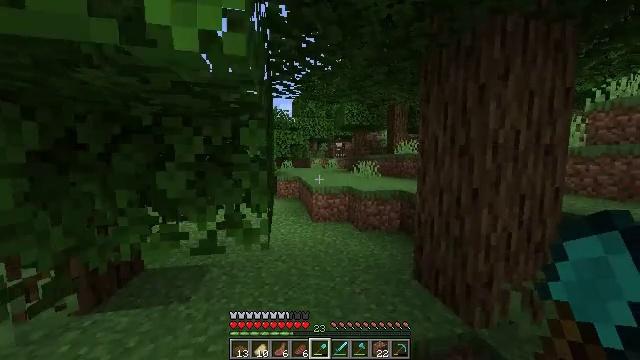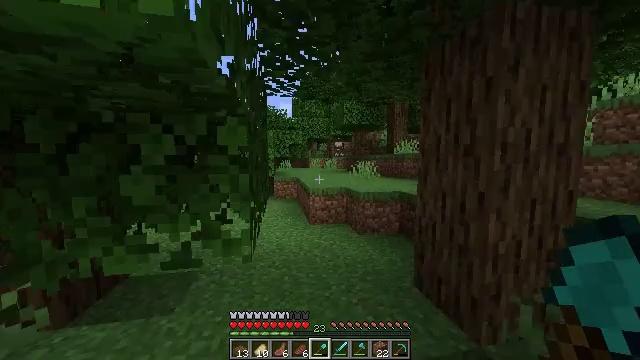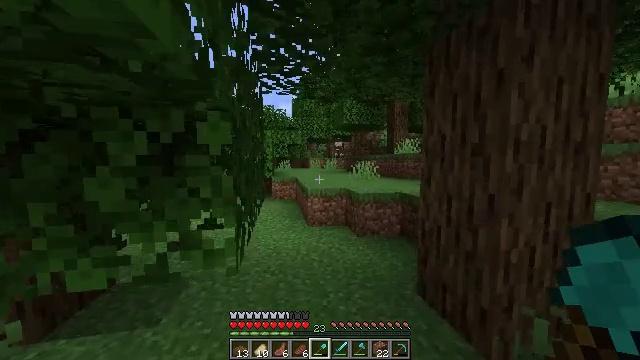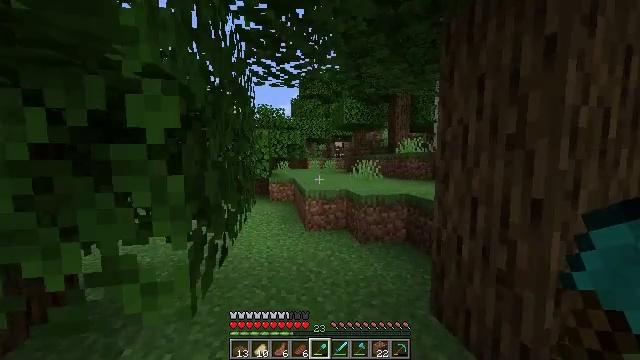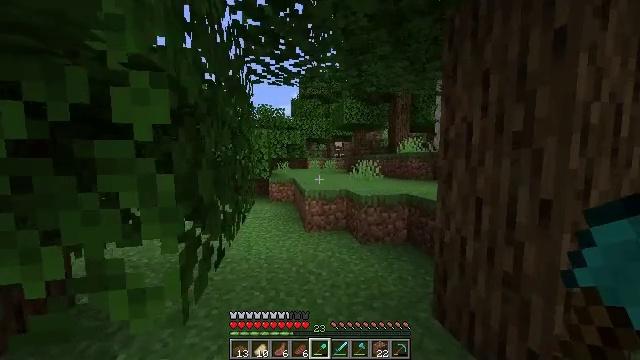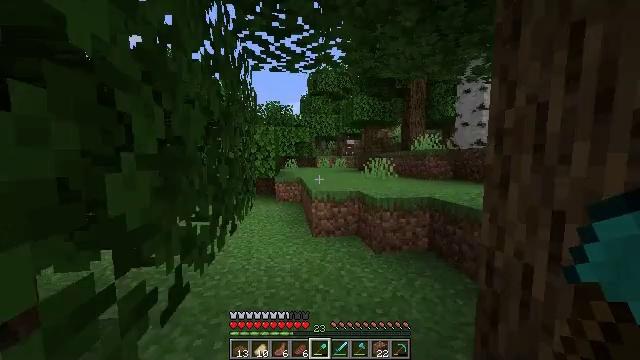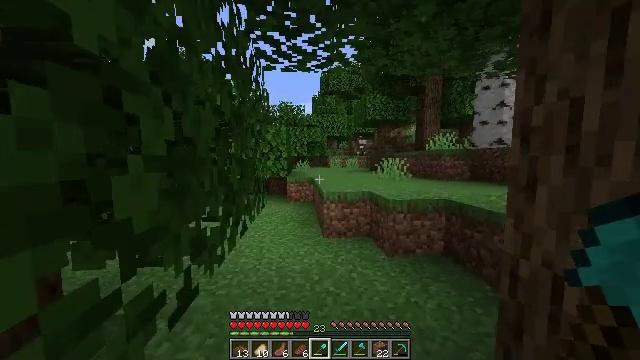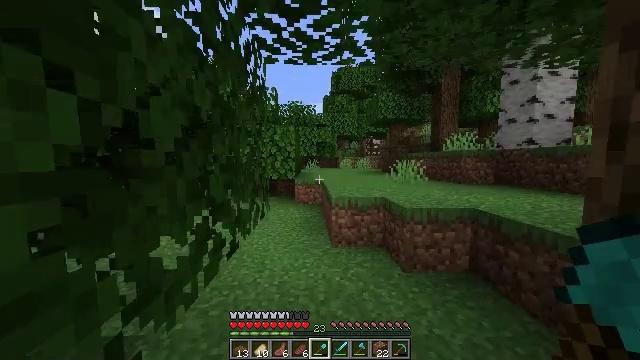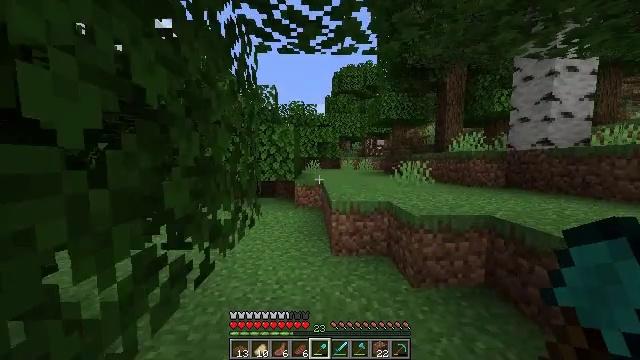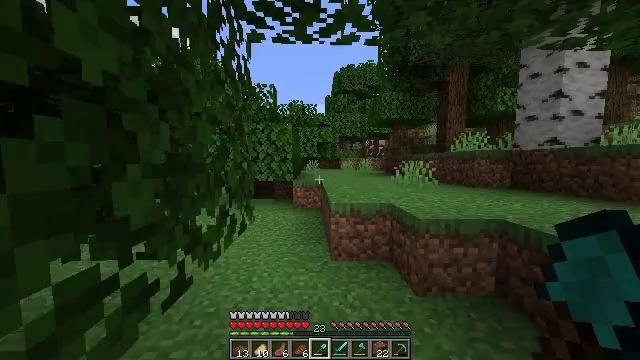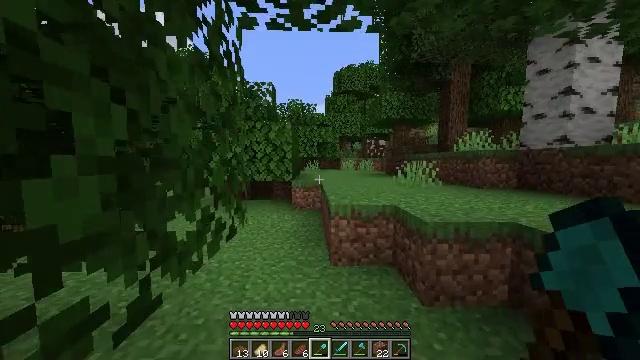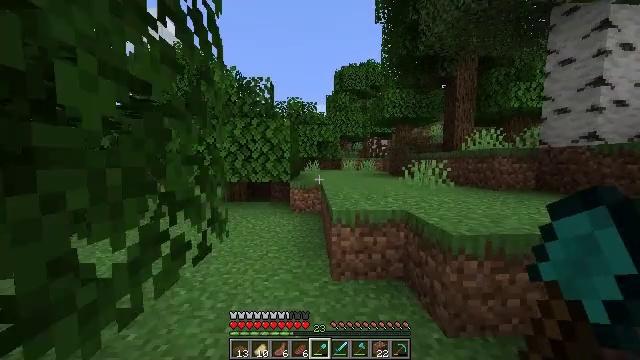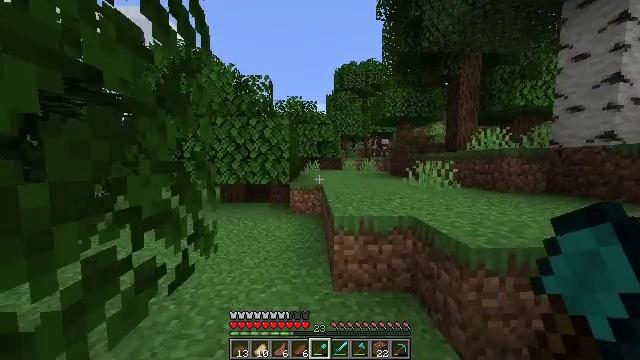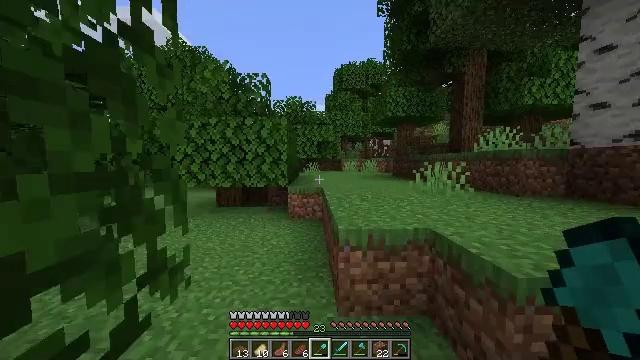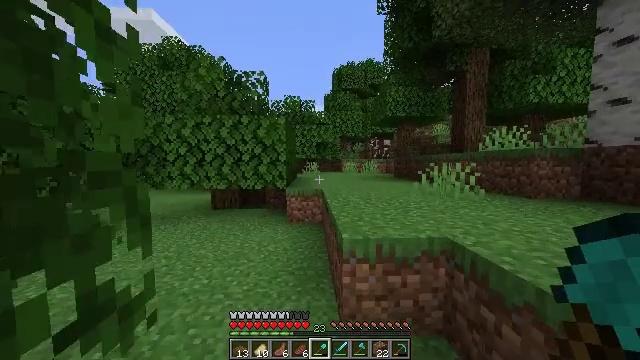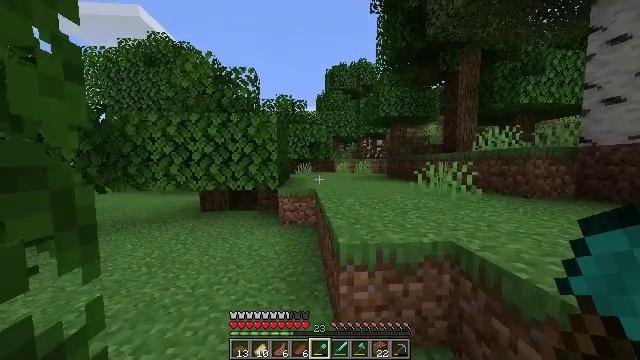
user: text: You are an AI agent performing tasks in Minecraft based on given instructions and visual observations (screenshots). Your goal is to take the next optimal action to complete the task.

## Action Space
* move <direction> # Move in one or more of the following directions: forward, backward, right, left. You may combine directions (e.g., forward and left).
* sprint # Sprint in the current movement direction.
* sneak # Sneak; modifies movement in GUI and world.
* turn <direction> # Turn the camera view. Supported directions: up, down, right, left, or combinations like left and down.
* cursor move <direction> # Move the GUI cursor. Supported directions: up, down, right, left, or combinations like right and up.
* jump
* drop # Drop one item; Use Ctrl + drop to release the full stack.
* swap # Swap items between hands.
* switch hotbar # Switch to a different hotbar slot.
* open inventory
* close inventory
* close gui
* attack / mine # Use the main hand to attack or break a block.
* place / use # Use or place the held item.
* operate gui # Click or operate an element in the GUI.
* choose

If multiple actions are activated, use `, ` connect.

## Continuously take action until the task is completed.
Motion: motion action
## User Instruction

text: Hunt a cow.
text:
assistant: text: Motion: move forward, sprint
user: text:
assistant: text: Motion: move forward, sprint
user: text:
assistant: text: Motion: move forward, sprint
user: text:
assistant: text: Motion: move forward
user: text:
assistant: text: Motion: move forward, turn left
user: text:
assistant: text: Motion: move forward, turn left
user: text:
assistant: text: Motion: move forward, turn left
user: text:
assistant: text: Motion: move forward
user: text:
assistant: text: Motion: move forward
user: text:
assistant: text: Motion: move forward, sprint
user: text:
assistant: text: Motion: move forward, sprint
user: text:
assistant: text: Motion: move forward, sprint
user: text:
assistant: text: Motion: move forward, sprint
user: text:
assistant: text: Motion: move forward
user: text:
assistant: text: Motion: move forward, turn right
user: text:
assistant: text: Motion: move forward, turn right
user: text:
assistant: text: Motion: move forward, turn right, jump
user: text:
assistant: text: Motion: move forward, jump
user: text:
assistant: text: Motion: move forward, jump
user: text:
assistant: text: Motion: move forward, turn right, jump
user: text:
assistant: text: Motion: move forward, turn right, jump
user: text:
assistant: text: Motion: move forward, turn right, jump
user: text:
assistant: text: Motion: move forward
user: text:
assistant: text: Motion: move forward
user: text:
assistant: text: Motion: move forward
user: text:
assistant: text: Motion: move forward
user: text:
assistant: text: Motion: move forward
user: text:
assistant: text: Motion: move forward
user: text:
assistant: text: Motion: move forward
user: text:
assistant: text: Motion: move forward